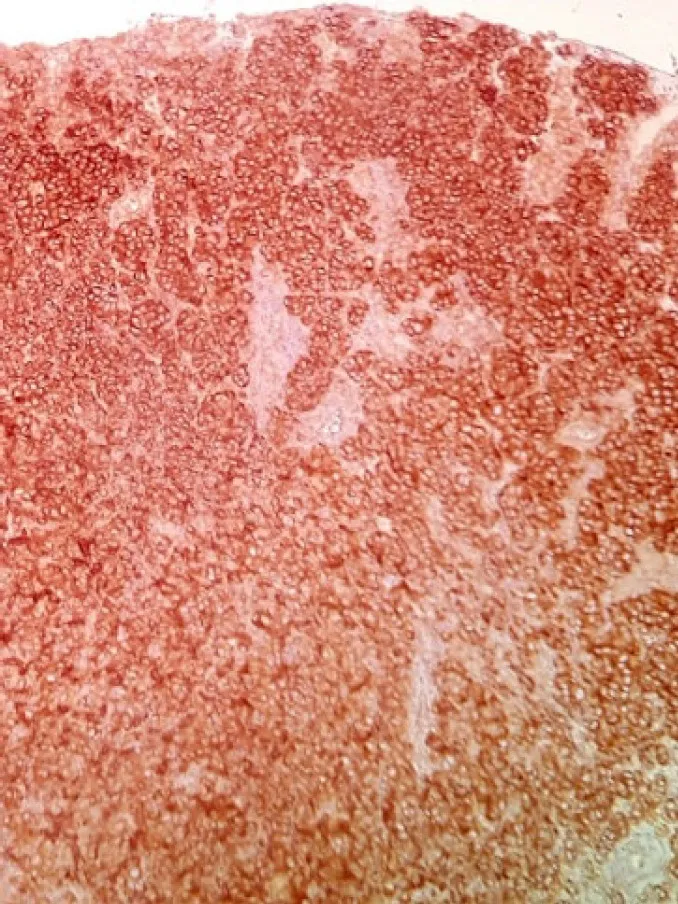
IHCx200: A strong positivity for Melan-A throughout the tumor.
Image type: pathology (immunostaining)